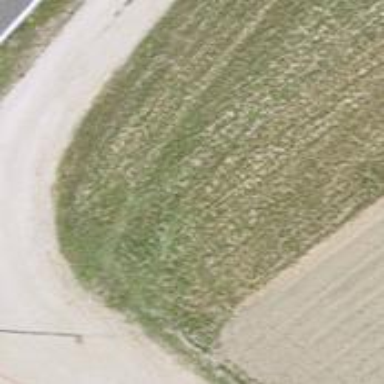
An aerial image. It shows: Paved track with grade 1 tracktype.